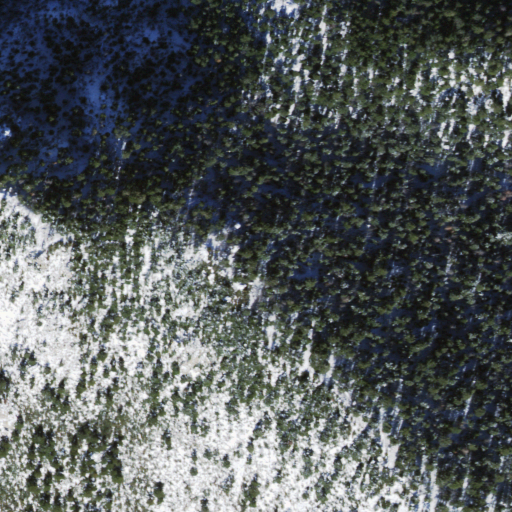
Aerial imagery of mountain in Arizona named Ladybug Peak containing evergreen forest and shrub